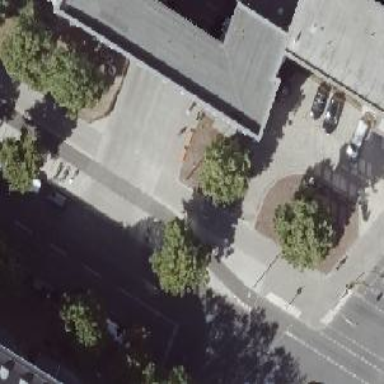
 there is separation with grass strip and row of trees."